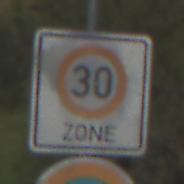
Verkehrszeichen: BeginnZone30
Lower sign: AbsolutesHalteverbot
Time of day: Midday
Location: Outdoor (Nature)
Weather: PartlyCloudy
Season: NotSpecified
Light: Natural